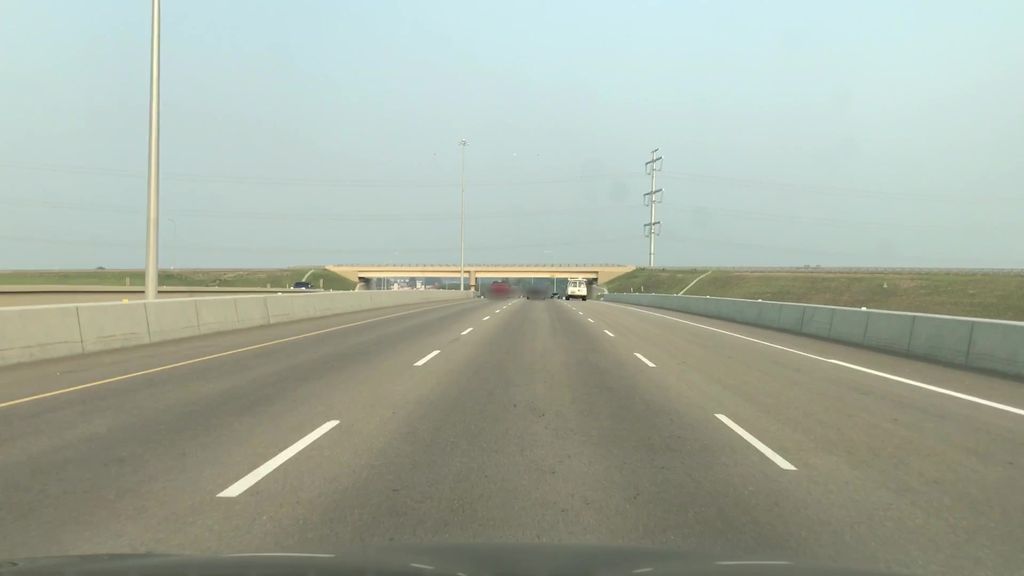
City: edmonton